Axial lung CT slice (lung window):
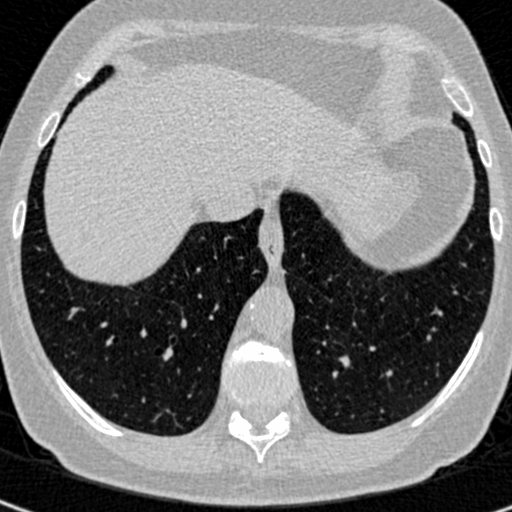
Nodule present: no